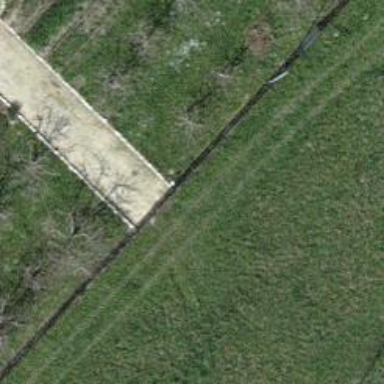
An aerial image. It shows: Compacted footway.